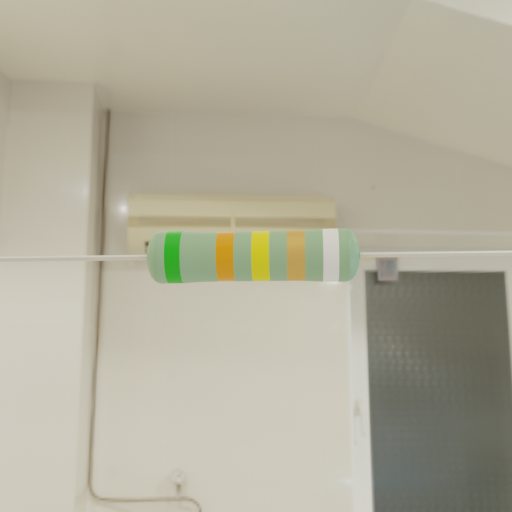
Resistor colour bands (in order): green, orange, yellow, gold, white